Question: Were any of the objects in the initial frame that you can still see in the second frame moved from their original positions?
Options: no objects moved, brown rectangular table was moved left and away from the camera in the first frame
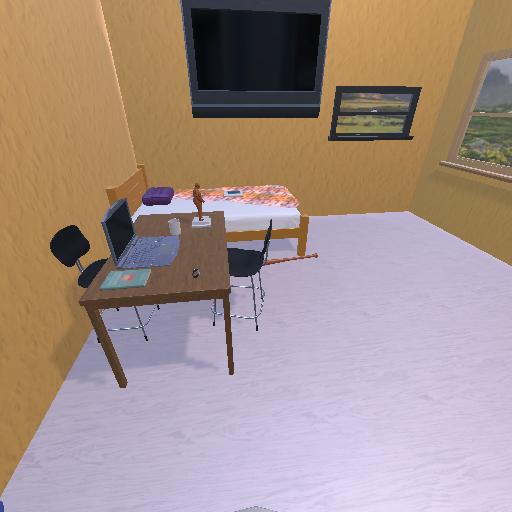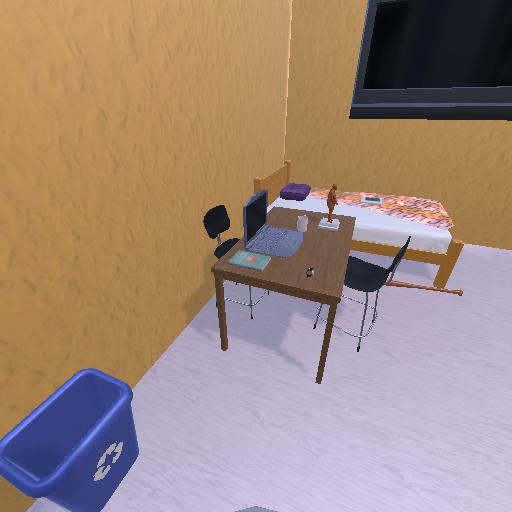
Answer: no objects moved